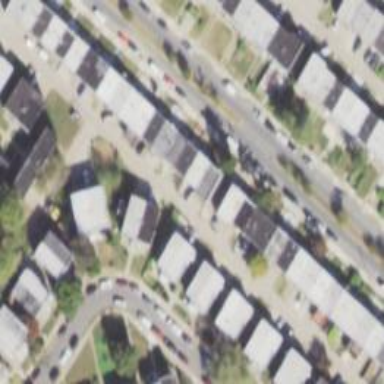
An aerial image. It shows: Residential road.